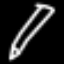
Label: pencil